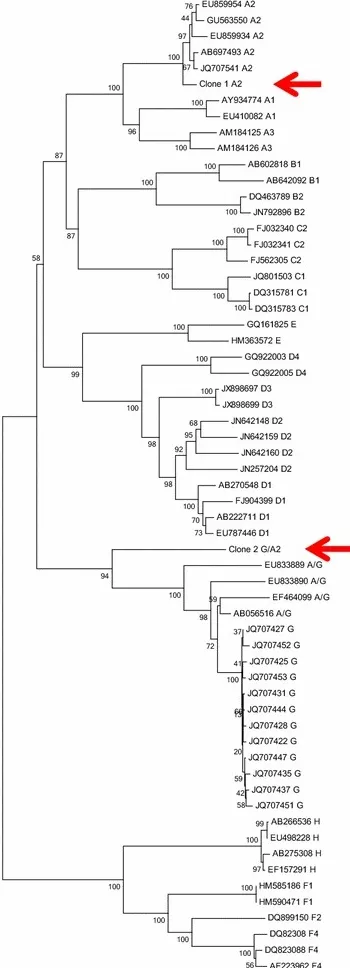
Phylogenetic analysis. The red arrows indicate the sequences in this case: clone 1 A2, HBV/A2 (Fig. 1a). Clone 2 G/A2, HBV/G/A2 recombinant (Fig. 1b).
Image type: chart (chart)